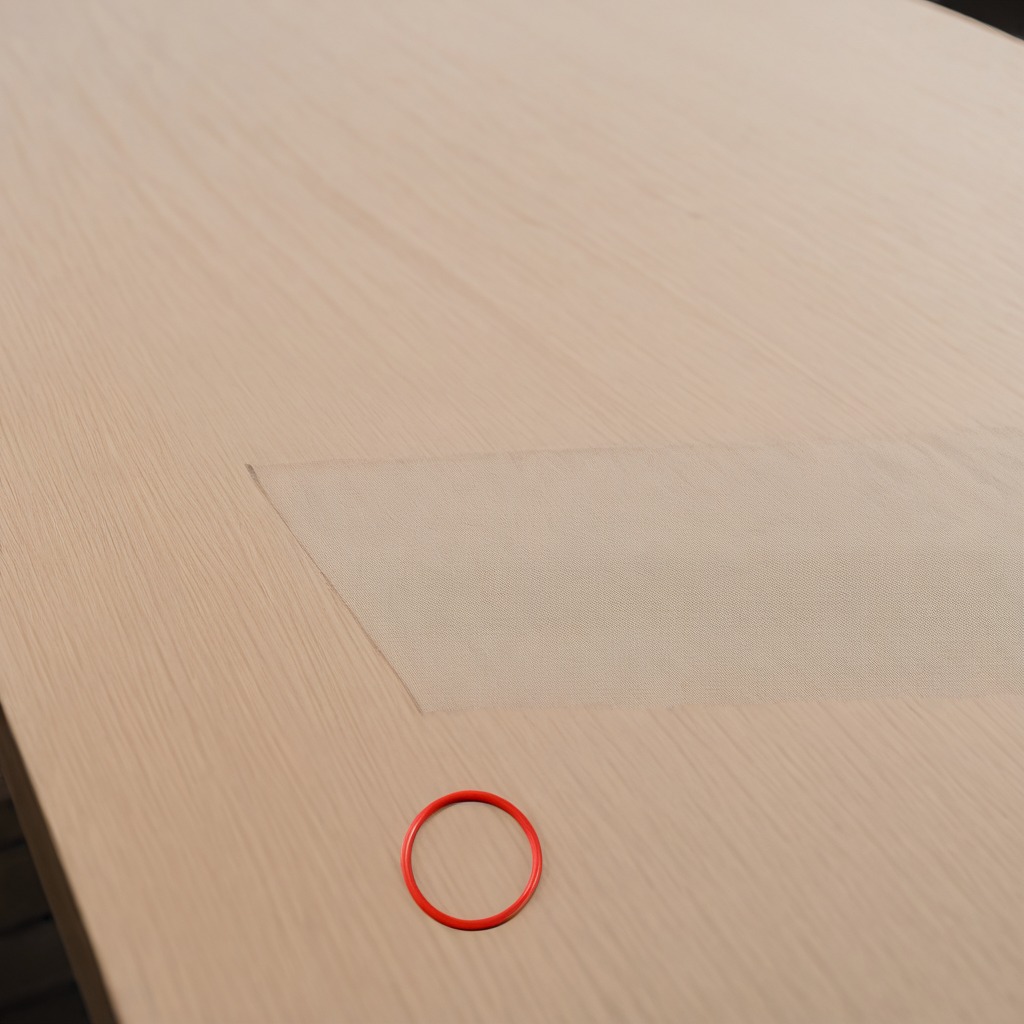
A rubber O-ring is lying on the wooden table.